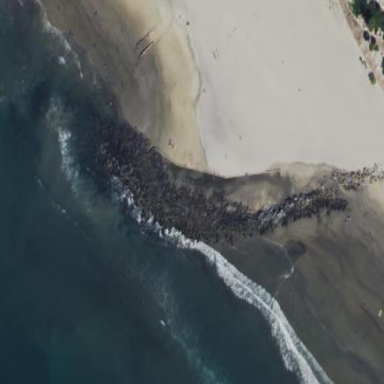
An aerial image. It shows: Breakwater constructed of rocks.